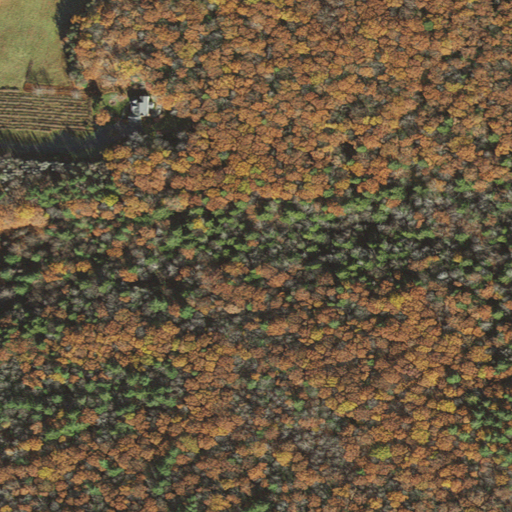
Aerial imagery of valley in Massachusetts named Guilder Hollow containing mixed forest, deciduous forest, evergreen forest, and open development